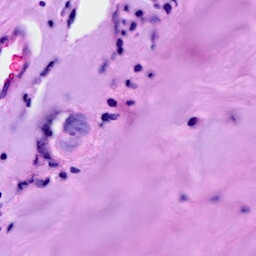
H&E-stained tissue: Breast